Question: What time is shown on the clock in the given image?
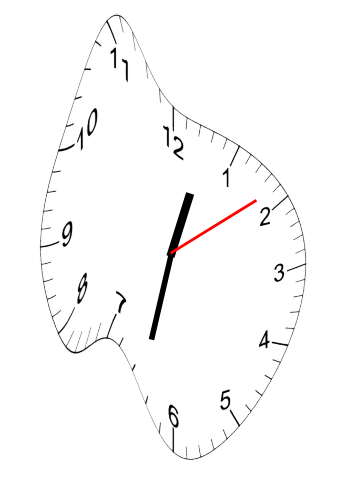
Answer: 12:32:09